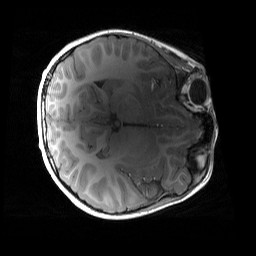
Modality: T1w
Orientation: axial
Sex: male
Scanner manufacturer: siemens
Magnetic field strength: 3 T
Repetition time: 1.9 s
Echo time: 0.00243 s